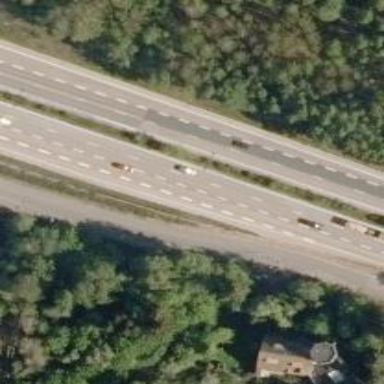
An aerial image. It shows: Asphalt motorway.